Question: How do I sort properly ArrayList of objects using Comparator and then pass this sorted array to custom array adapter?
I have tried like that:
Content class of ArrayList:
'''
public class CoursesData {
private String url;
private String name;
private String lessonsCount;
private String isFree;
private String price;
private String language;
private String difficulty;
private AuthorData author;
.....getters-setters
}
'''
Comparator:
'''
class CoursesPriceComparator implements Comparator <CoursesData> {
public int compare (CoursesData left, CoursesData right){
return left.getPrice().compareTo(right.getPrice());
}
}
'''
Setting the adapter in OnCreate:
'''
mAdapter = new CoursesItemAdapter(getActivity(),
R.layout.catalog_list_item,
Collections.sort(parserJson.getCourses(), new CoursesPriceComparator()));
'''
..and getting error here:

...since I'm using custom ArrayAdapter which is like:
'''
class CoursesItemAdapter extends ArrayAdapter<CoursesData> {
private Activity myContext;
private ArrayList<CoursesData> datas;
public CoursesItemAdapter(Context context, int textViewResourceId, ArrayList<CoursesData> objects){
super(context, textViewResourceId, objects);
myContext = (Activity) context;
datas = objects;
}
public View getView(int position, View convertView, ViewGroup parent){
ViewHolder viewHolder;
if(convertView == null) {
LayoutInflater inflater = myContext.getLayoutInflater();
convertView = inflater.inflate(R.layout.catalog_list_item, null);
viewHolder = new ViewHolder();
viewHolder.postNameView = (TextView) convertView.findViewById(R.id.courses_name);
viewHolder.postDifficultyView = (TextView) convertView.findViewById(R.id.difficulty);
viewHolder.postAuthorView = (TextView) convertView.findViewById(R.id.author);
convertView.setTag(viewHolder);
} else {
viewHolder = (ViewHolder) convertView.getTag();
}
viewHolder.postNameView.setText(datas.get(position).getName());
viewHolder.postAuthorView.setText(datas.get(position).getAuthor().getName());
viewHolder.postDifficultyView.setText(datas.get(position).getDifficulty());
return convertView;
}
static class ViewHolder{
TextView postNameView;
TextView postAuthorView;
TextView postDifficultyView;
}
'''
Thanks for any help.
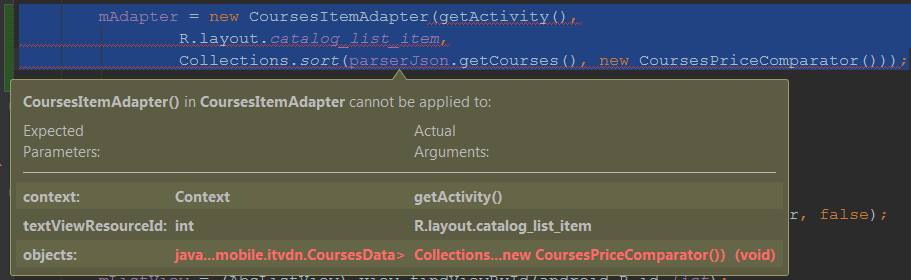
Answer: Your assumption that 'Collections.sort(' returns the sorted collection is wrong.
'''
mAdapter = new CoursesItemAdapter(getActivity(),
R.layout.catalog_list_item,
Collections.sort(parserJson.getCourses(), new CoursesPriceComparator()));
'''
it should be
'''
ArrayList< CoursesData > data = parserJson.getCourses();
Collections.sort(parserJson.getCourses(), new CoursesPriceComparator())
mAdapter = new CoursesItemAdapter(getActivity(),
R.layout.catalog_list_item,
data);
'''
'Collection.sort' return type is void. Check here the <URL>